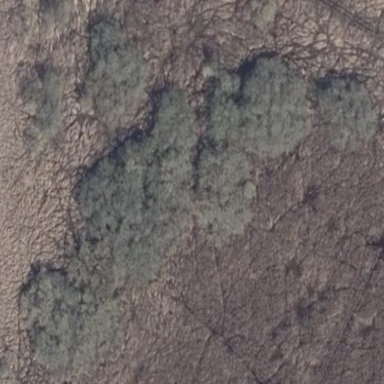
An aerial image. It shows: Patch of scrub vegetation.